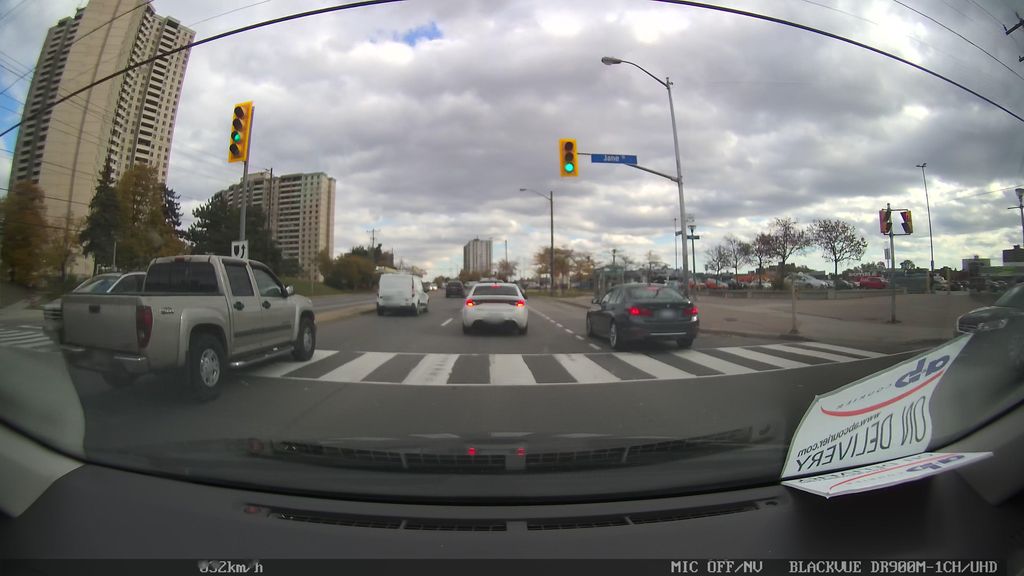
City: toronto